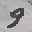
Label: 9